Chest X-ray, PA view. Patient: 53 years old, sex M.
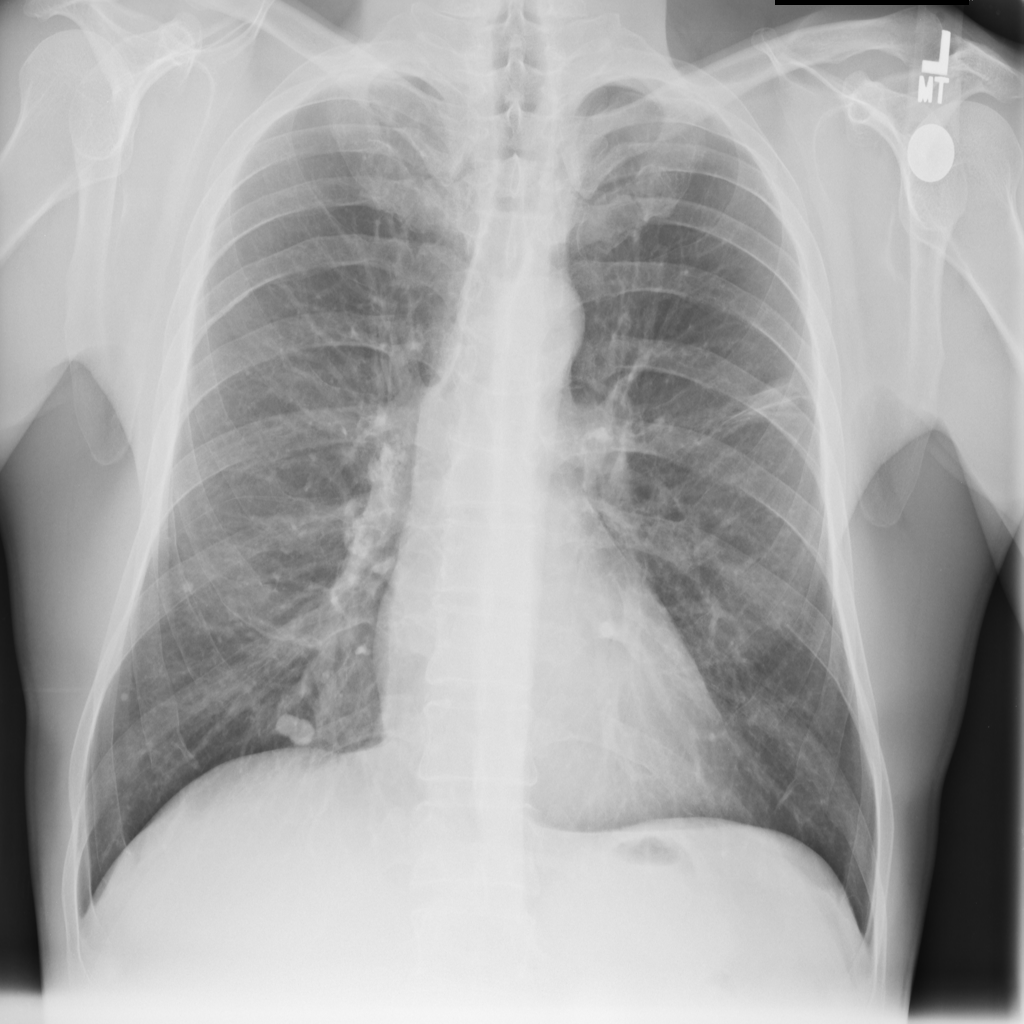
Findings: No Finding